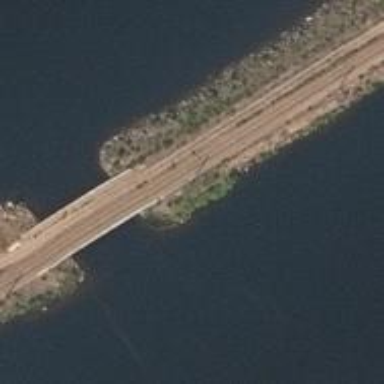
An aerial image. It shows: Bridge with continuous railway tracks that are electrified through contact line.